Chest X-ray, AP view. Patient: 62 years old, sex F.
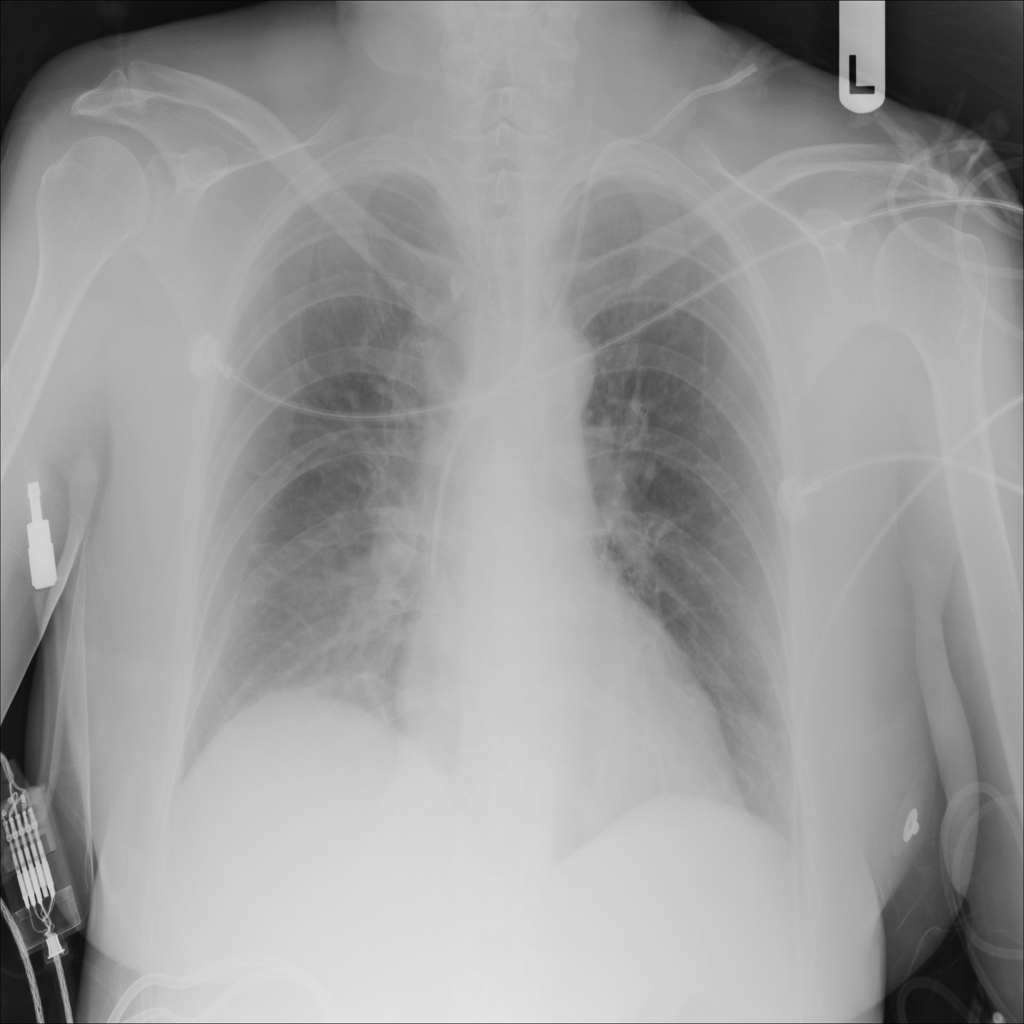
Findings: No Finding